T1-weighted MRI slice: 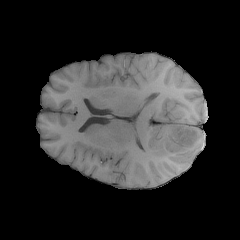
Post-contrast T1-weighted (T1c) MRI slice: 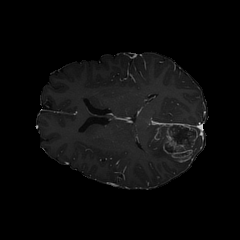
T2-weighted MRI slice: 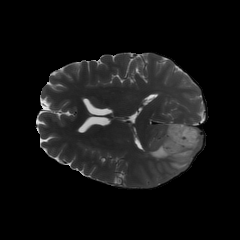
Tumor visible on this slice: yes